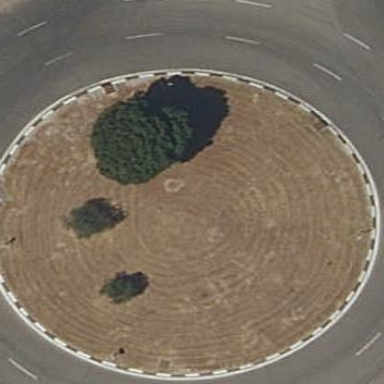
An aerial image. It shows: Asphalt road that is secondary route leading to roundabout.